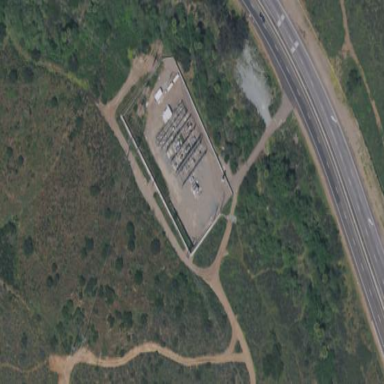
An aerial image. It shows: Outdoor power substation at the transmission level.